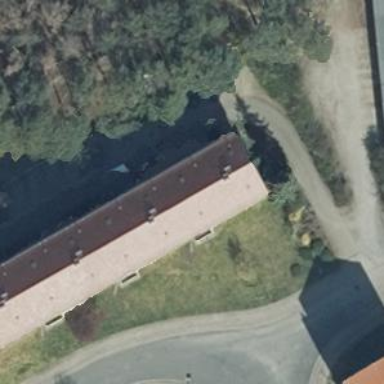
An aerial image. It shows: Gabled roof apartments building.